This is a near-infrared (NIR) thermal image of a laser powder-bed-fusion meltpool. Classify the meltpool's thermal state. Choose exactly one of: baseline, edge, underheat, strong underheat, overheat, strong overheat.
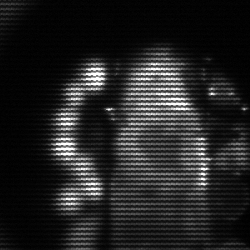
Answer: strong underheat